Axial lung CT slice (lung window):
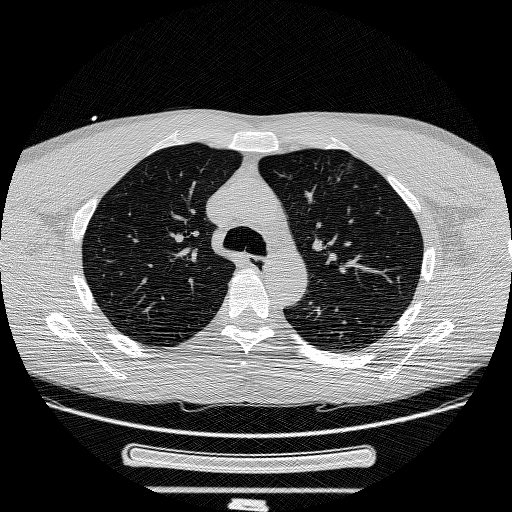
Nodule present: no